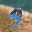
Label: 9